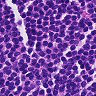
Metastatic tissue present: no